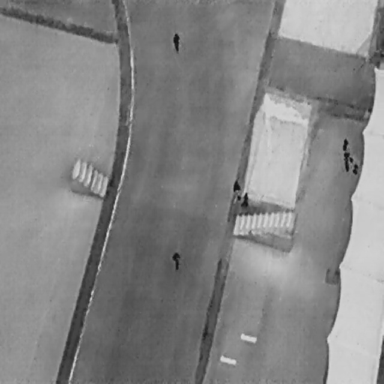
There are five objects shown in the infrared image, including four People, and a DontCare.